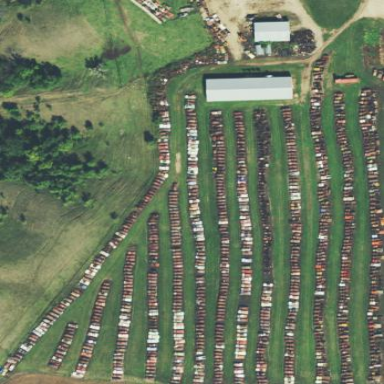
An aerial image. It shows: Industrial area designated for auto wrecking.